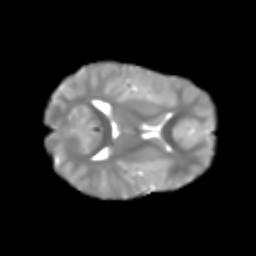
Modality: T2w
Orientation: axial
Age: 7
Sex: male
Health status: healthy